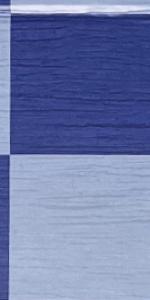
Label: Empty